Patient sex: M
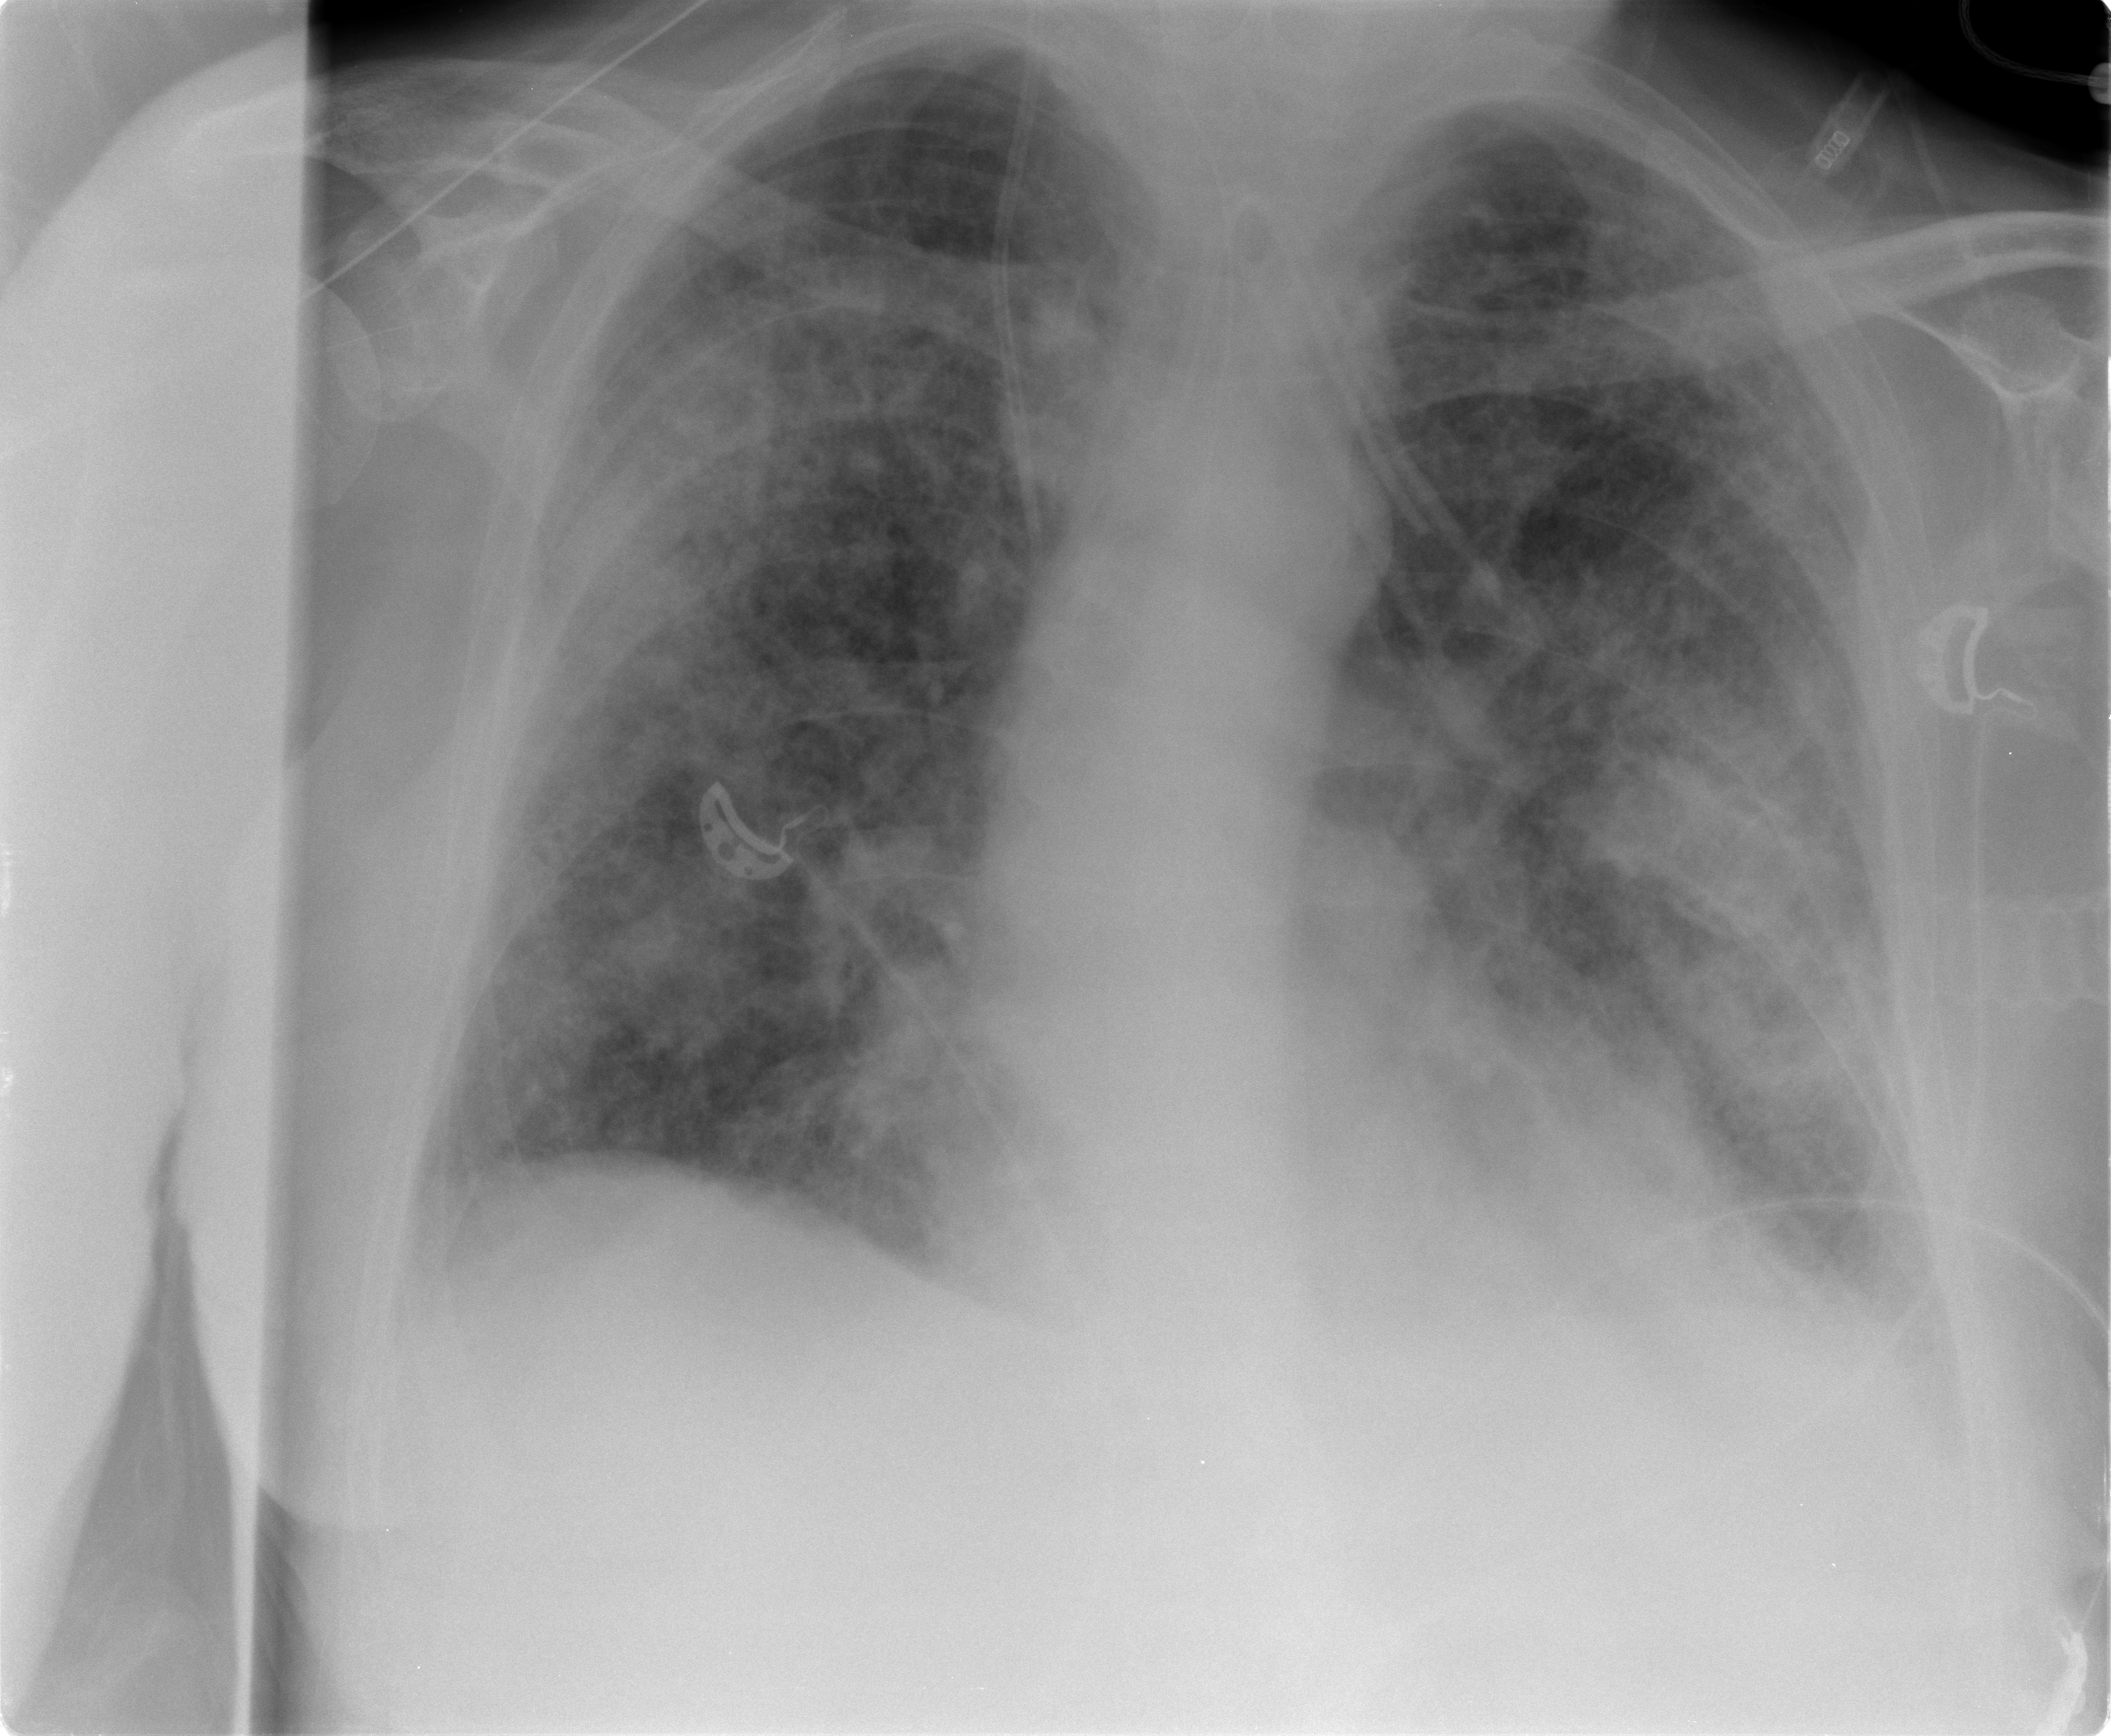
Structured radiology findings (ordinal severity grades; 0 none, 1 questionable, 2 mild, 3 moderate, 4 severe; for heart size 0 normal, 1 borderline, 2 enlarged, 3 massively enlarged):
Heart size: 0
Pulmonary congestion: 1
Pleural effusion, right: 0
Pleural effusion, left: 2
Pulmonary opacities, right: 3
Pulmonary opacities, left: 3
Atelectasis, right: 2
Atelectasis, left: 3